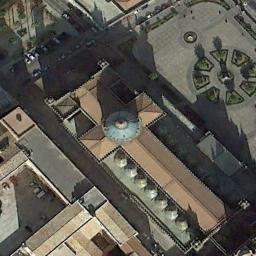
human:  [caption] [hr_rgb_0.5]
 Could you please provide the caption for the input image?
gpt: There is a red church with a blue circular roof .

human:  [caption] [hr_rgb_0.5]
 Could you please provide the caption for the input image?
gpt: This is a church with a square enclosure in the middle .

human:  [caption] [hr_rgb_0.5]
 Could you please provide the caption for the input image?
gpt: The church with a circular pointed tower and the rest of the church has a cross-shaped sloping roof .

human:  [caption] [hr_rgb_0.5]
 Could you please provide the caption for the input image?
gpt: A yellow linked cruciform roof with a light blue domed church on the main house, Surrounding buildings and roads .

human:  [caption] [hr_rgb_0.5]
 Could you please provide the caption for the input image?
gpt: A church with a brown cross structure and a round blue top is beside an open square and some buildings .